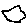
Label: hexagon